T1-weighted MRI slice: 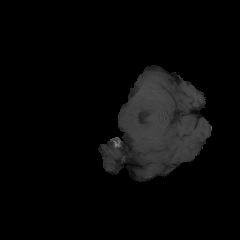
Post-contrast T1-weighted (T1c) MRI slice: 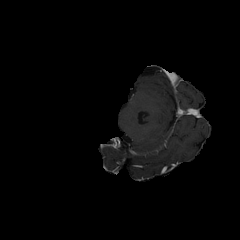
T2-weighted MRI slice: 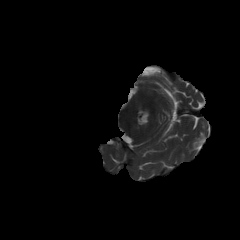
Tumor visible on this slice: no